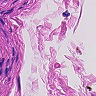
Metastatic tissue present: no